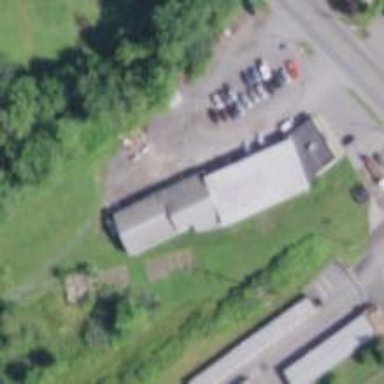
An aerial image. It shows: Commercial building.